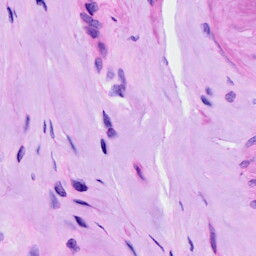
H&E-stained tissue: Ovarian